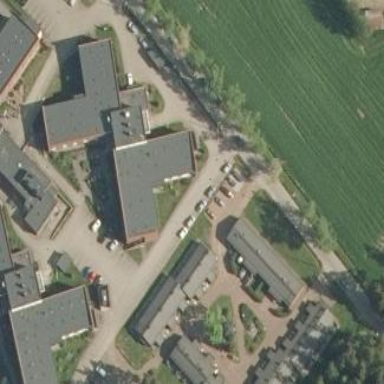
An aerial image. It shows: Public building.